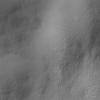
Atmospheric dust classification: not_dusty